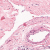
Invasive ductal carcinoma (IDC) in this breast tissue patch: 0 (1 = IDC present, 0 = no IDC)